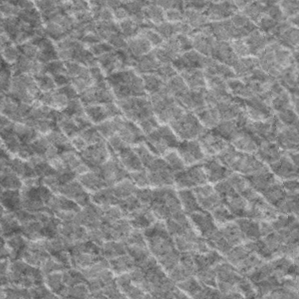
Label: frost